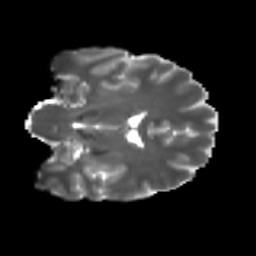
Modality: T2w
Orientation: coronal
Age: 27
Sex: female
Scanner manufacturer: ge
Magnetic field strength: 3 T
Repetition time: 7.8 s
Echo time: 0.0606 s